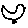
Label: bird